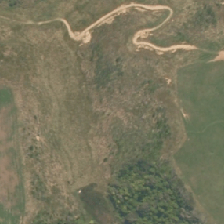
Land cover: manuka_kanuka